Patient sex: M
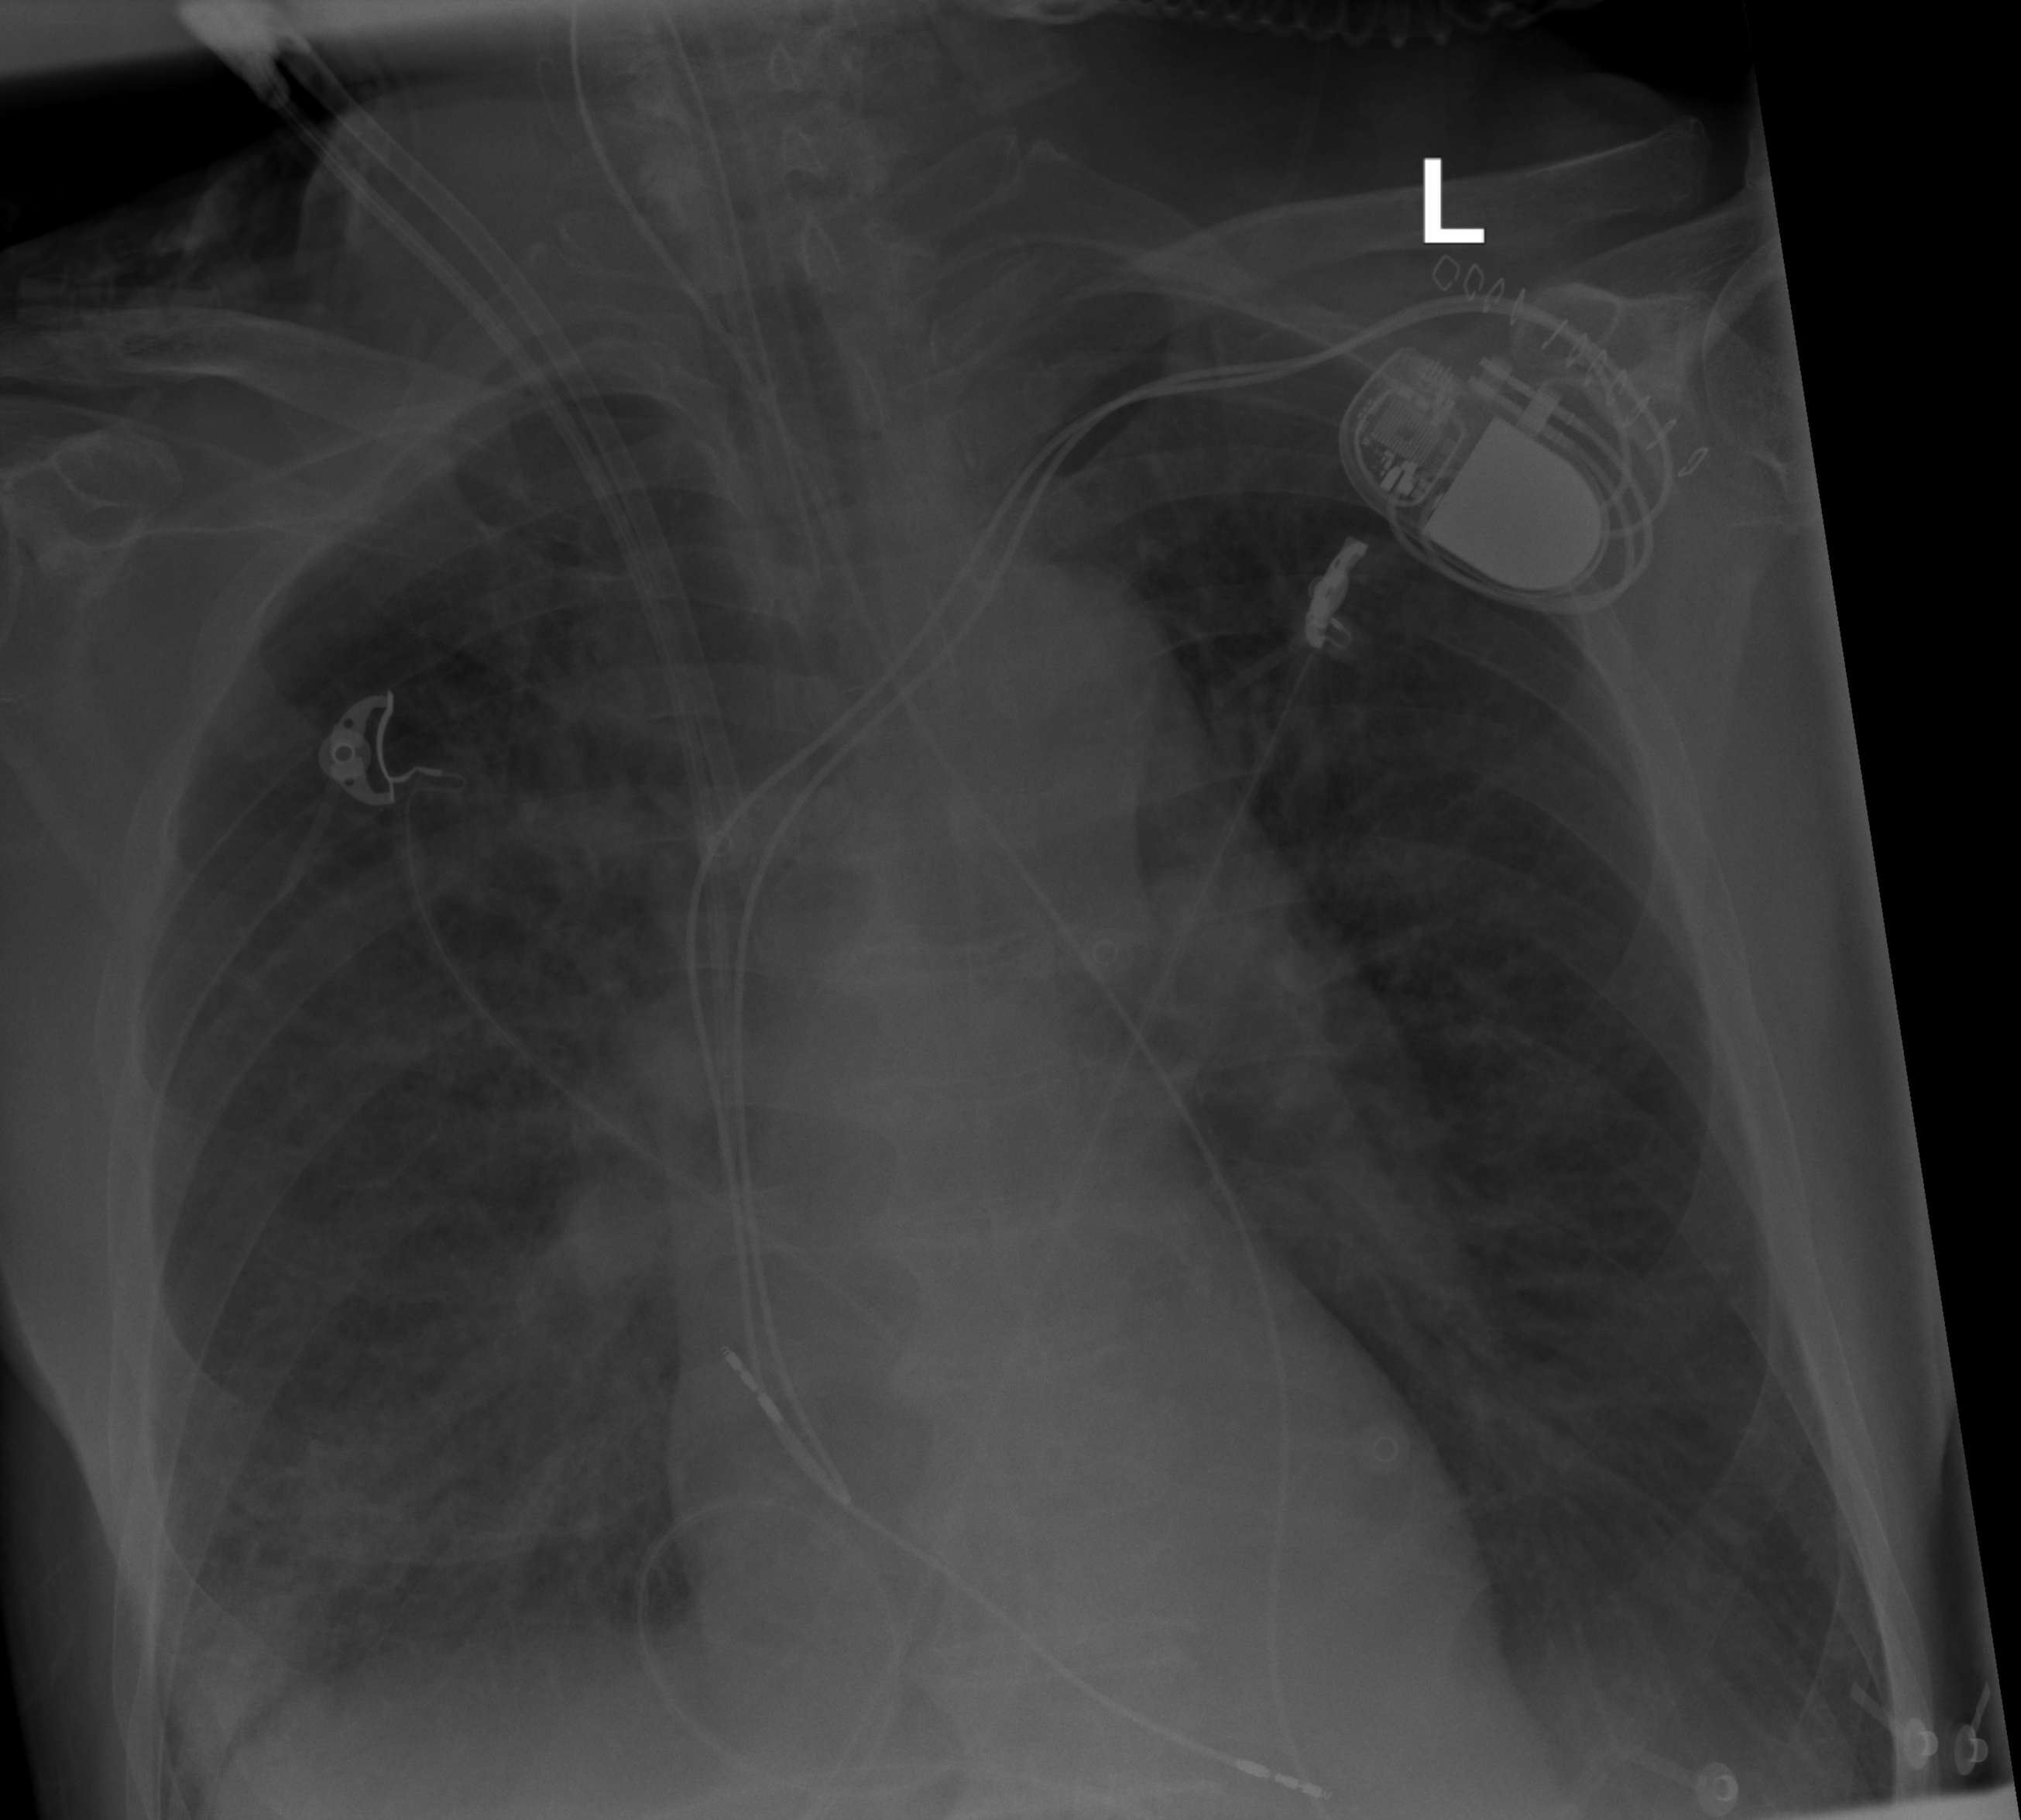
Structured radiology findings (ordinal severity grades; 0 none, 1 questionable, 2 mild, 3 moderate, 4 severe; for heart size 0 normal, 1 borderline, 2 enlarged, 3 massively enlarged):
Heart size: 0
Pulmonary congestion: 0
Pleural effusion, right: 2
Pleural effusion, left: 0
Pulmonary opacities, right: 3
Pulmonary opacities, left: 0
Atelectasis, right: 3
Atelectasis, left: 2